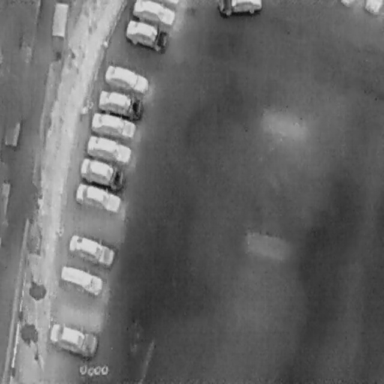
There are 13 Cars in the infrared image.